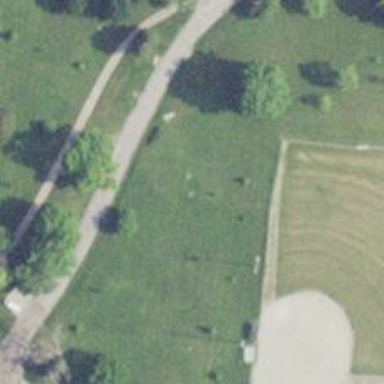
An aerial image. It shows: Track road leading to disc golf fairway.